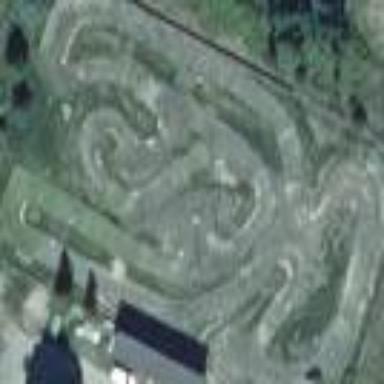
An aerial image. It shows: Unpaved raceway for car racing.